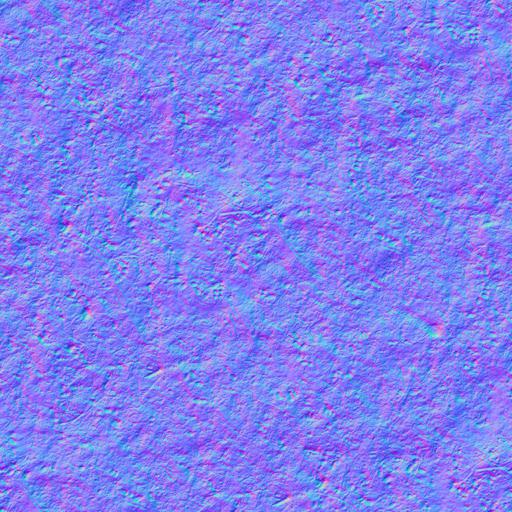
dirt dirty forest ground mud